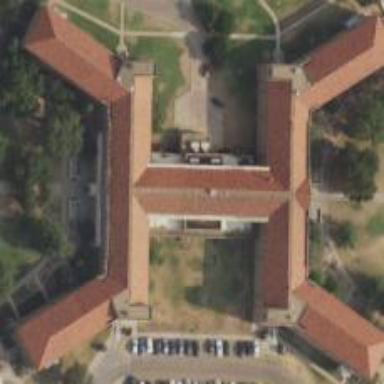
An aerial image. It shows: Dormitory building.